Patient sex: M
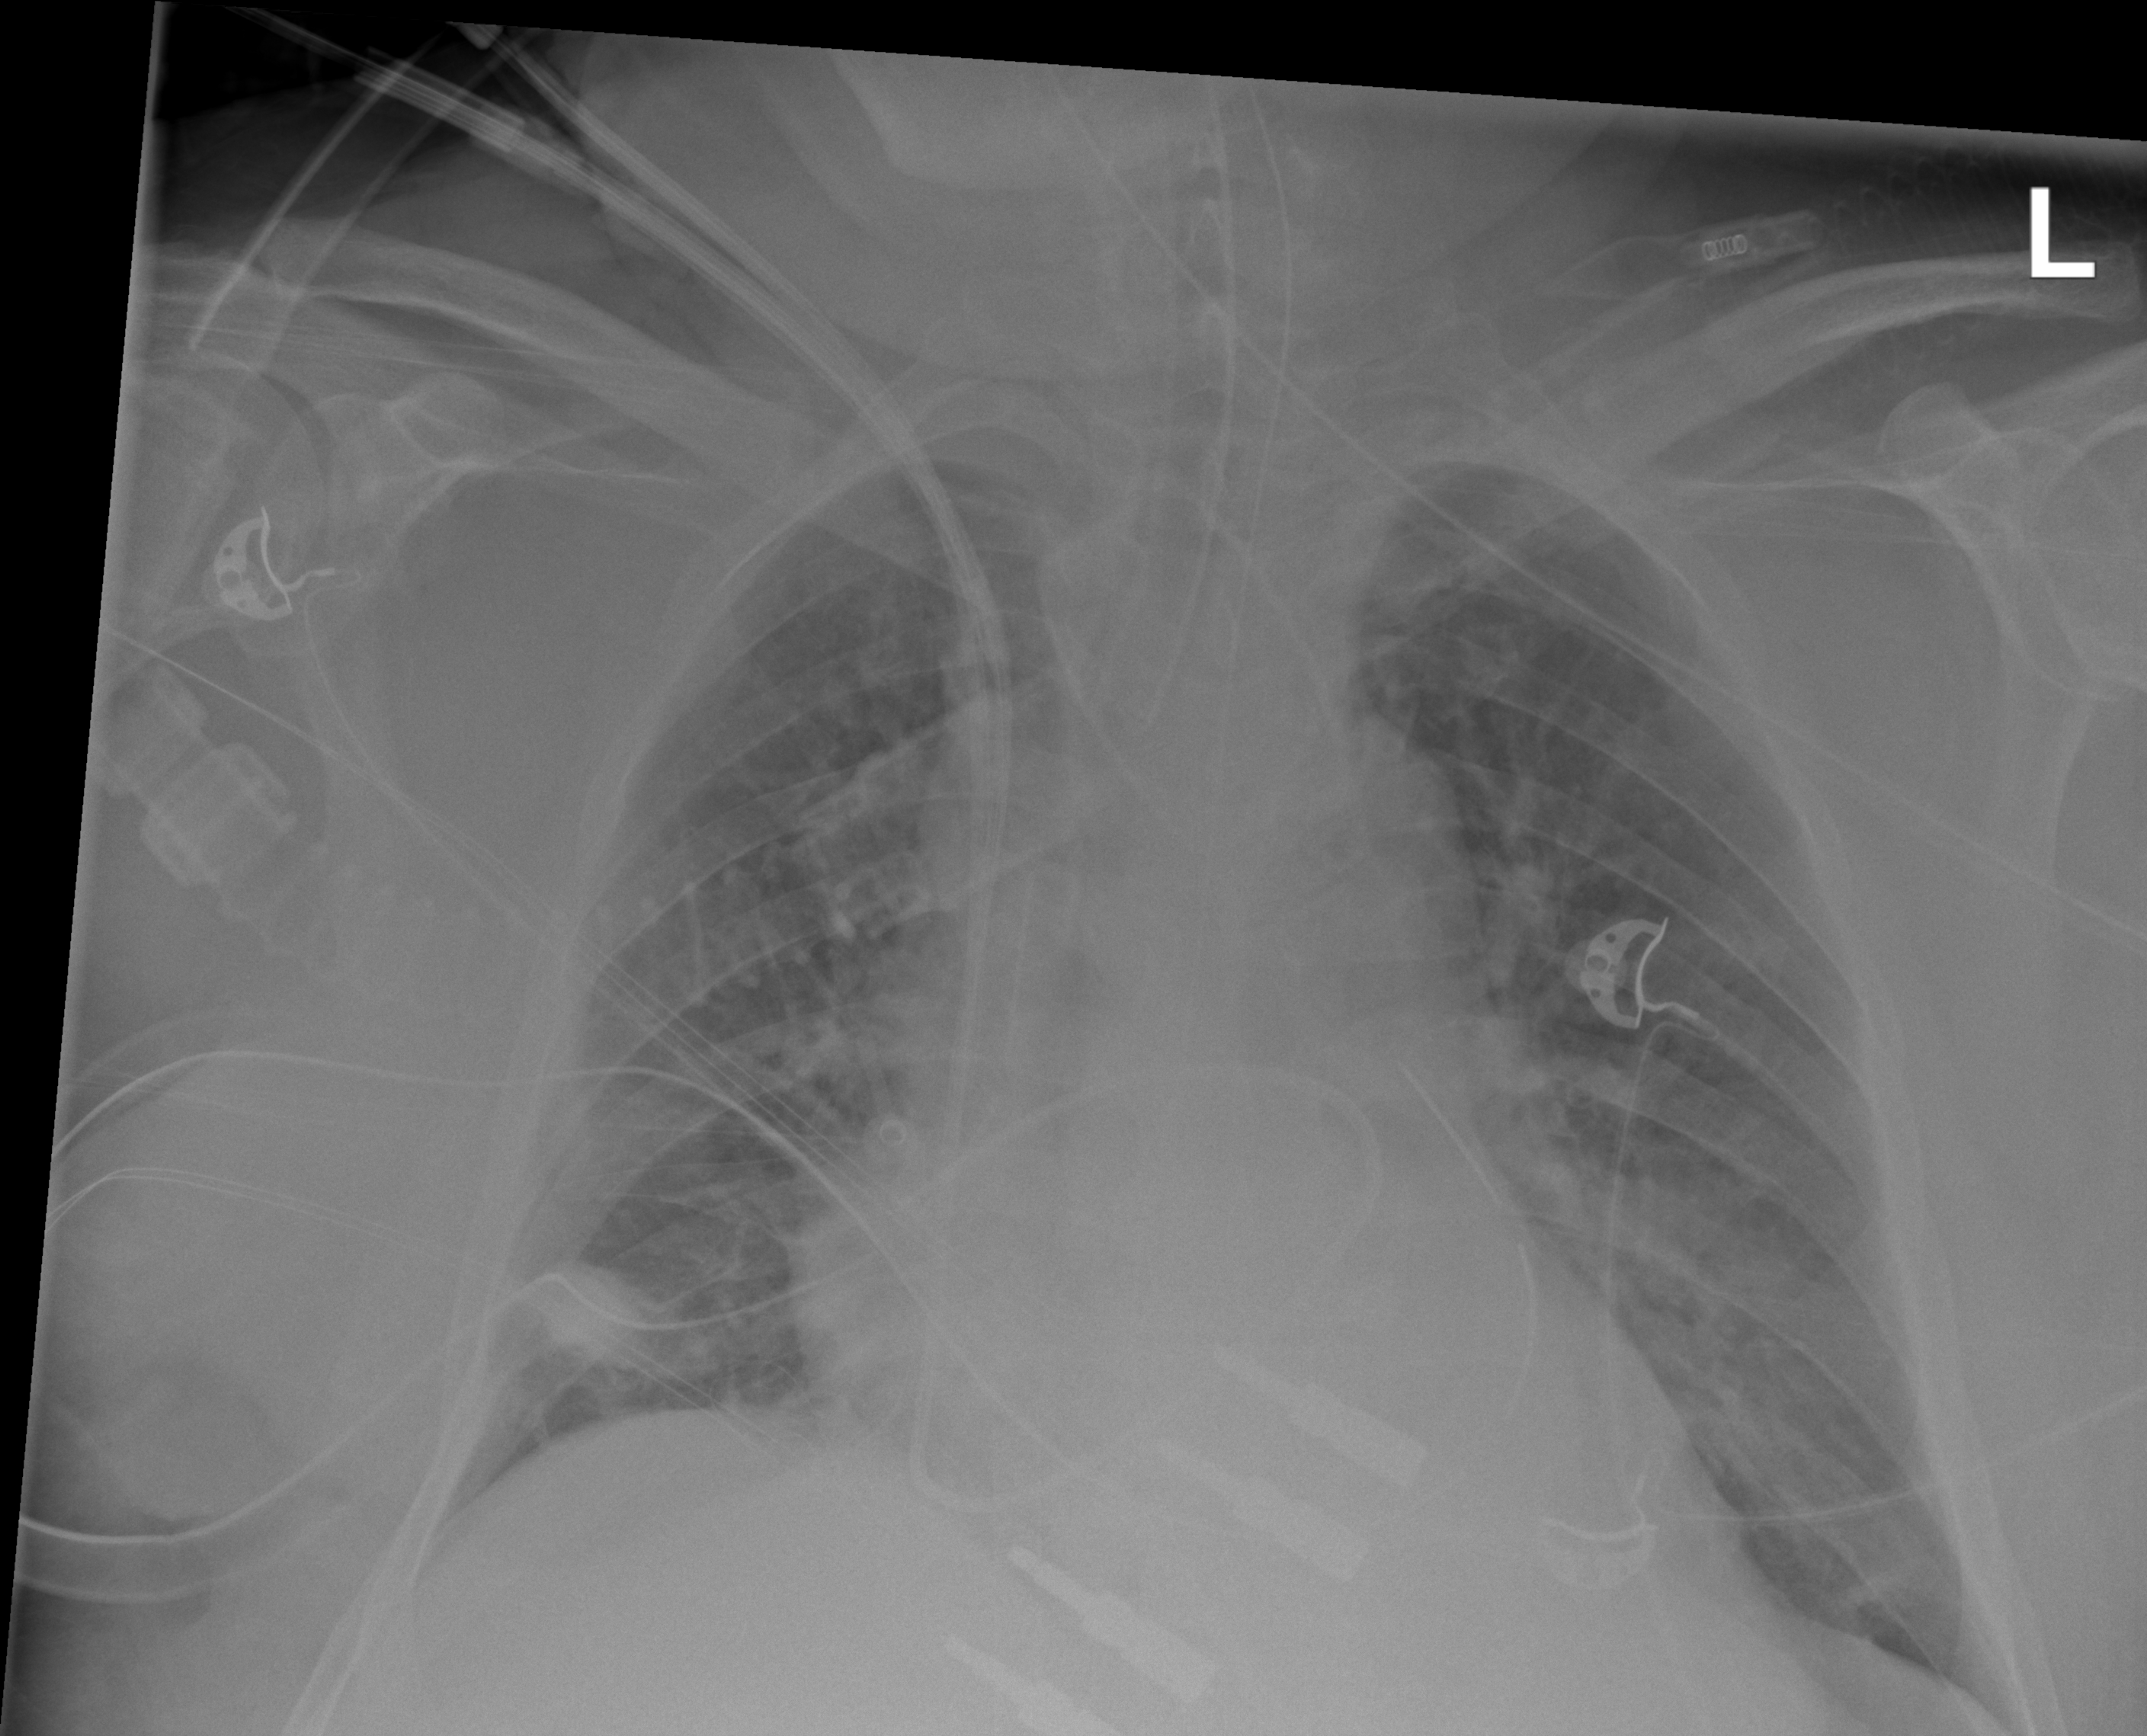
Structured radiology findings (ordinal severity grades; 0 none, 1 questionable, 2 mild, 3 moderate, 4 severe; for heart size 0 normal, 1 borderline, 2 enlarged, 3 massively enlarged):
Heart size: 2
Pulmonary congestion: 2
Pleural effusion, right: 2
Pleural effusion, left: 0
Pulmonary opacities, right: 2
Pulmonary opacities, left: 2
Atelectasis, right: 2
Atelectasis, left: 2